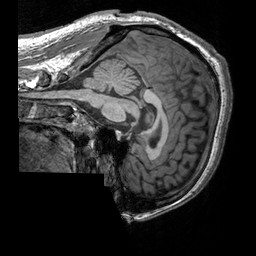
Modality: T1w
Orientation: sagittal
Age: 45
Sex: male
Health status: healthy
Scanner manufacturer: siemens
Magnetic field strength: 3 T
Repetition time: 2.3 s
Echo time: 0.00303 s